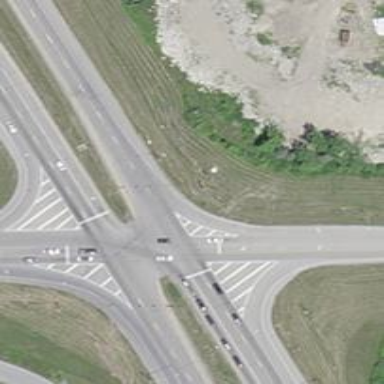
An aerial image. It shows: Primary link highway.